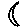
Label: moon